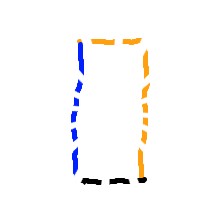
Shape: rectangle